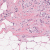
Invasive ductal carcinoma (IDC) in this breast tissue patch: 1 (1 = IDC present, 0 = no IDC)